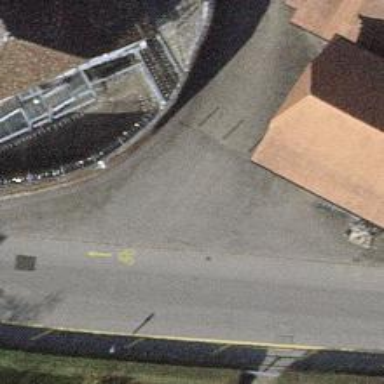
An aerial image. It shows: Bollard barrier.